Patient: sex F, age 55
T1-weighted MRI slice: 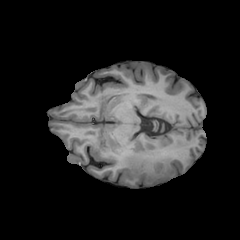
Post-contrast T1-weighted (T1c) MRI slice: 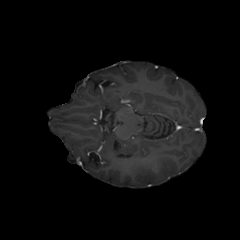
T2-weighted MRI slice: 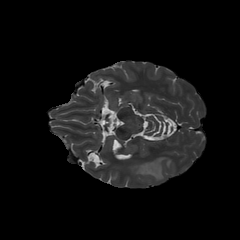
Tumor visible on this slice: yes
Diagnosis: Glioblastoma, IDH-wildtype
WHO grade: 4